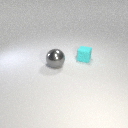
large gray metal sphere to the left of small cyan rubber cube